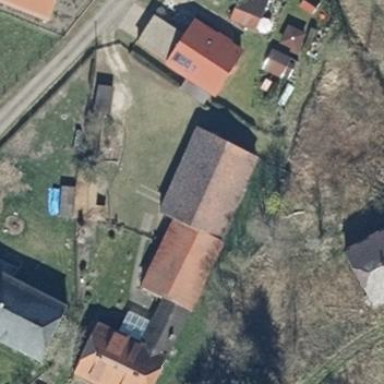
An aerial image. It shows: Farm auxiliary building with gabled roof oriented along its length.